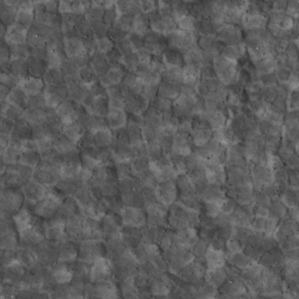
Label: non_frost